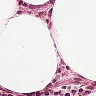
Metastatic tissue present: no